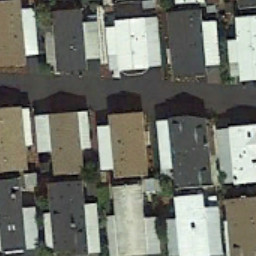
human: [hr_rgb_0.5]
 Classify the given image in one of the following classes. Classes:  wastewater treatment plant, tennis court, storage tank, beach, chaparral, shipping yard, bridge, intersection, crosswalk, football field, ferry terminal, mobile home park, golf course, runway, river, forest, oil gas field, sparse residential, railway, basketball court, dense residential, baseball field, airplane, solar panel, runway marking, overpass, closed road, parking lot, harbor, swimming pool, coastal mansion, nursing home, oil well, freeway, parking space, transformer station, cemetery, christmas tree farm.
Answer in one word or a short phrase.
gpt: mobile home park